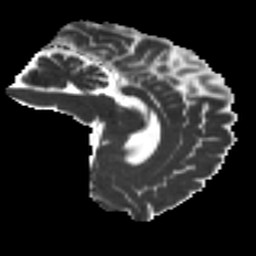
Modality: MD
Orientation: sagittal
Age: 37
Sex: male
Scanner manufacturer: ge
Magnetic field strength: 3 T
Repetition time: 7.8 s
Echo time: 0.061 s